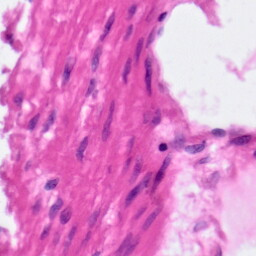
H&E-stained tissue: Pancreatic